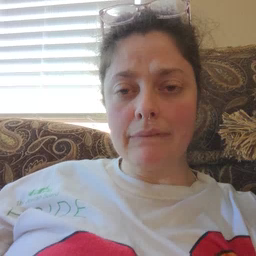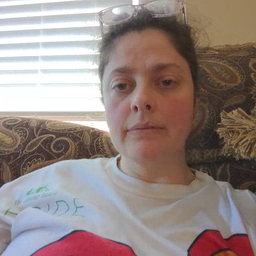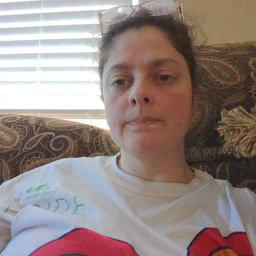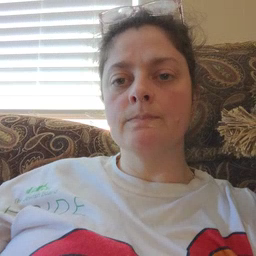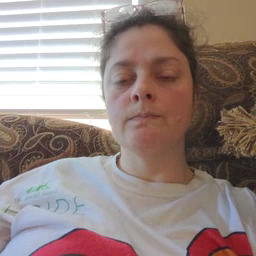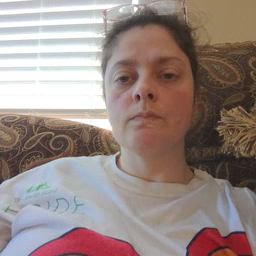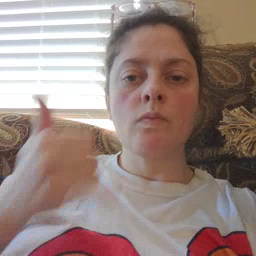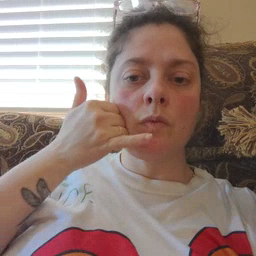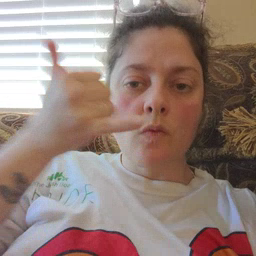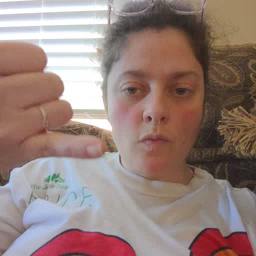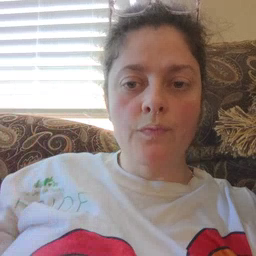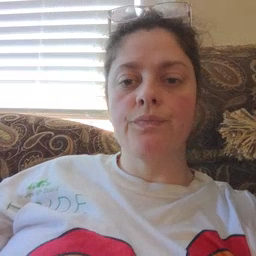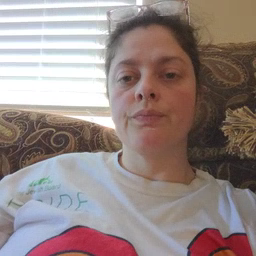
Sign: callonphone